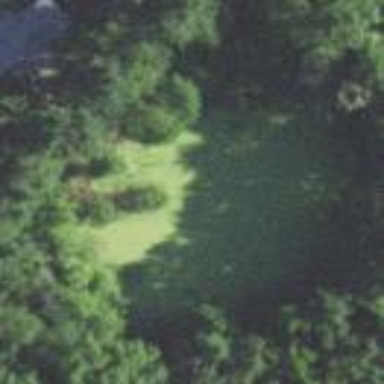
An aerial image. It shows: Lake with natural water.